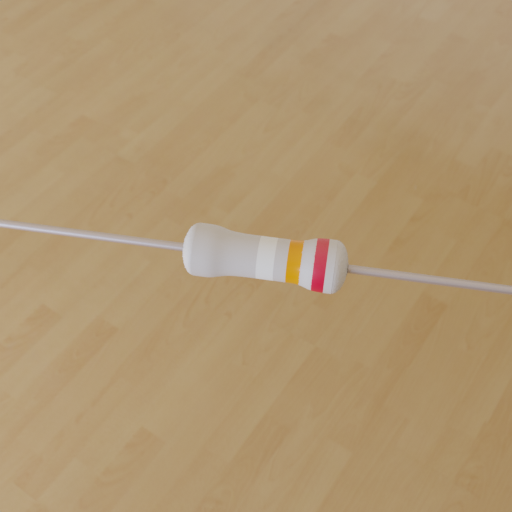
Resistor colour bands (in order): white, orange, red